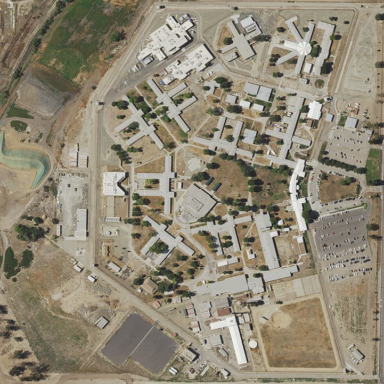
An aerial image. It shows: Prison.